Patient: sex F, age 73
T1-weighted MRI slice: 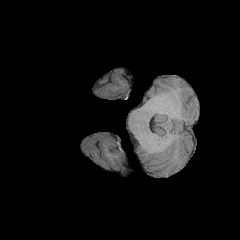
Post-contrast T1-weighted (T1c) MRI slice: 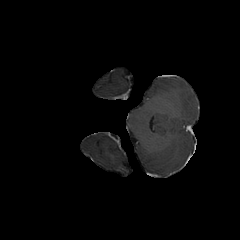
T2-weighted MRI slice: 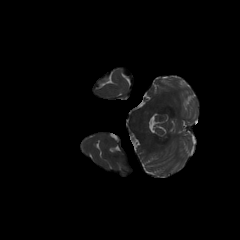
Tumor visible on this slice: no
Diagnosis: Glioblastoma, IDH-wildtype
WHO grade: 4